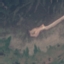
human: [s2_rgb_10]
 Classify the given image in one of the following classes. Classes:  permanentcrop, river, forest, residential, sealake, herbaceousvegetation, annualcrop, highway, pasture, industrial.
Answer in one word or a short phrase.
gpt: HerbaceousVegetation